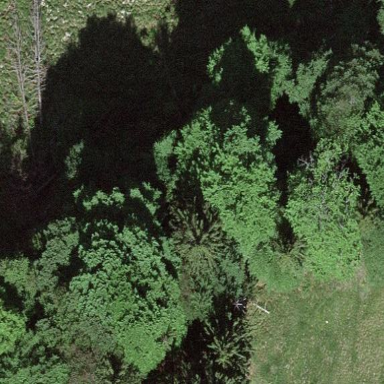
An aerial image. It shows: Forest area.